The plot is a Hilbert-envelope spectrum of a rotating bearing's acceleration signal, annotated with the bearing's characteristic defect frequencies. Diagnose the bearing from this image, choosing from: normal, inner_race, outer_race, ball.
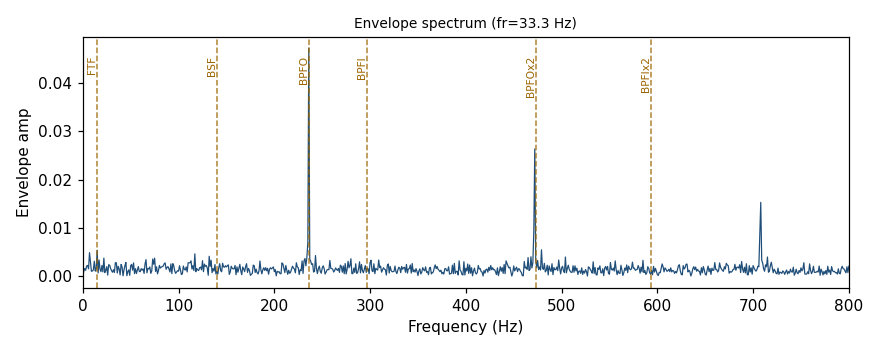
Answer: outer_race